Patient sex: M
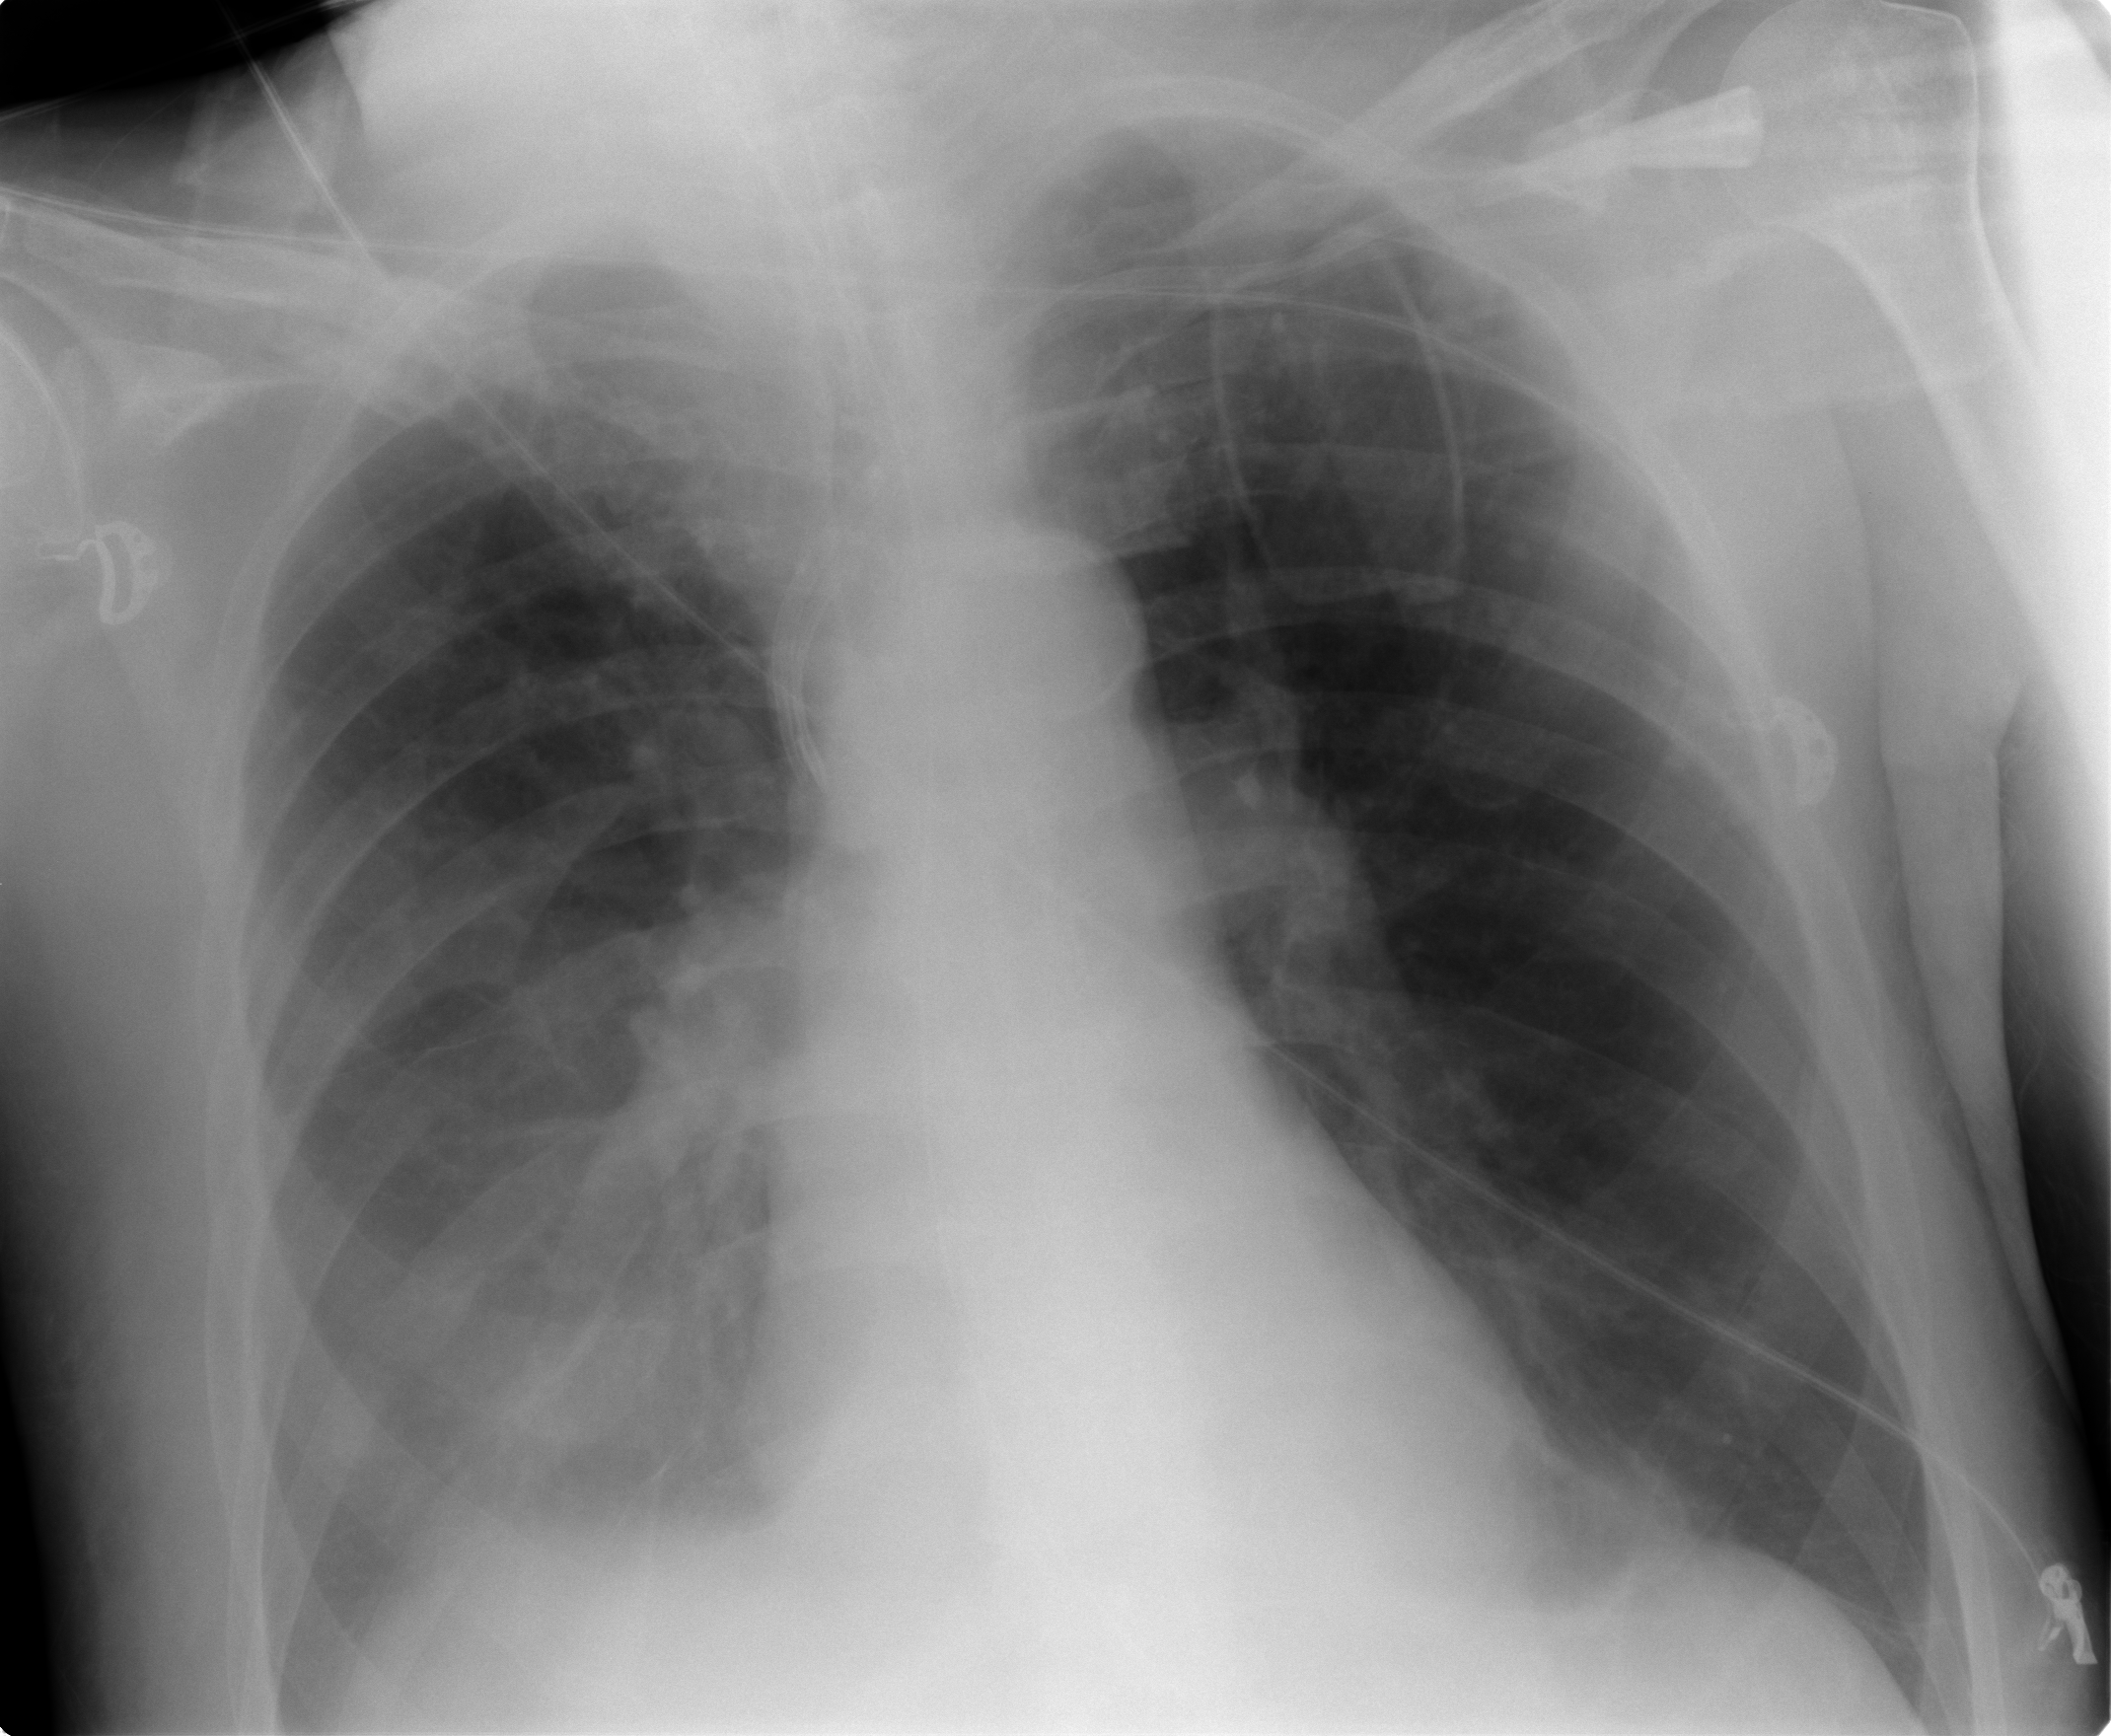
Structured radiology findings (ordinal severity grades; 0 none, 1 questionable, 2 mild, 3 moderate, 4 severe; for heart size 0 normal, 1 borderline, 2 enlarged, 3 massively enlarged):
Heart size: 0
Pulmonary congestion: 0
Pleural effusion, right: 2
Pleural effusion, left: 0
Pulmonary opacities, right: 0
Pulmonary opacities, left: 0
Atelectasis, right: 2
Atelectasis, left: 0